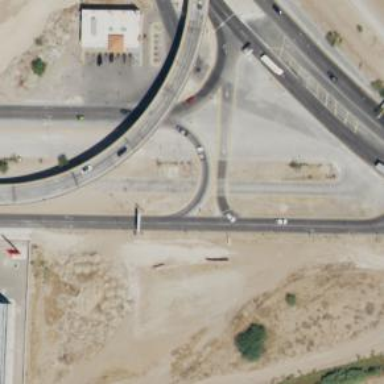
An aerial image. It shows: Primary link highway.